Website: walmart
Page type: billing-address
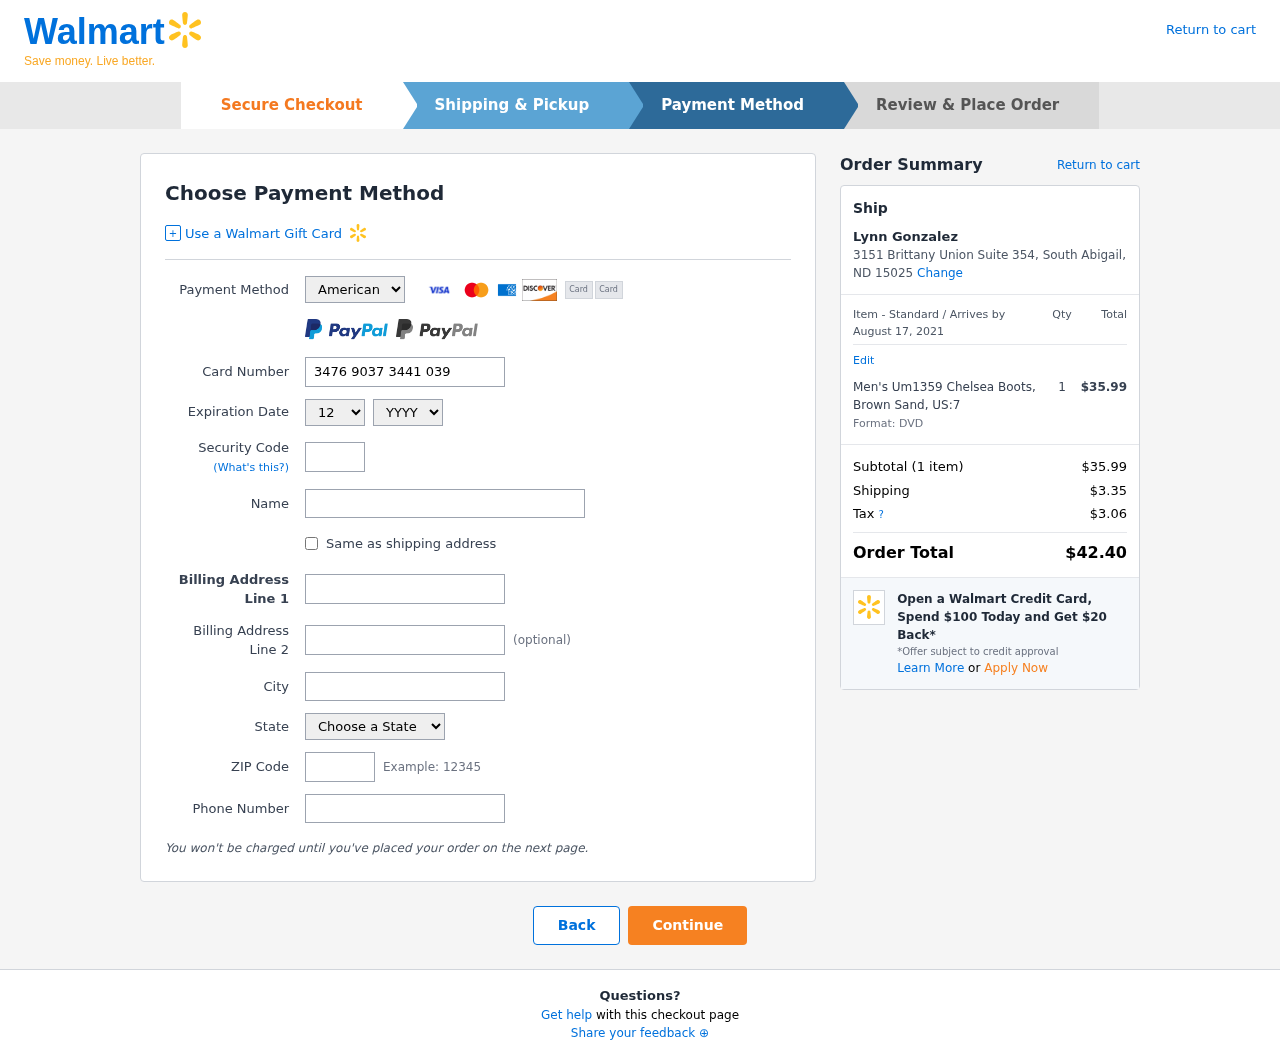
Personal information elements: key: PII_CARD_CVV
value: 7727
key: PII_CARD_EXPIRY_MONTH
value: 12
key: PII_CARD_EXPIRY_YEAR
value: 28
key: PII_CARD_NUMBER
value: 3476 9037 3441 039
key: PII_CARD_TYPE
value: American Express
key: PII_CITY
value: South Abigail
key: PII_CITY_STATE_ZIP
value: South Abigail, ND 15025
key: PII_FULLNAME
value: Lynn Gonzalez
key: PII_PHONE
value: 2295757063
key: PII_POSTCODE
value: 15025
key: PII_STATE
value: North Dakota
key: PII_STREET
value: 3151 Brittany Union Suite 354
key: PII_STREET2
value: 646 Michael Parkway Apt. 870
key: PII_FULLNAME2
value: Lynn Gonzalez
Product elements: key: PRODUCT1_NAME
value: Men's Um1359 Chelsea Boots, Brown Sand, US:7
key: PRODUCT1_PRICE
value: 35.99
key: PRODUCT1_QUANTITY
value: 1
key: PRODUCT1_DESC
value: Format: DVD
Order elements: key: ORDER_DELIVERY_DATE
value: August 17, 2021
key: ORDER_NUM_ITEMS
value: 1
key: ORDER_SUBTOTAL
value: $35.99
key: ORDER_SHIPPING_COST
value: $3.35
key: ORDER_TAX
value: $3.06
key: ORDER_TOTAL
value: $42.40